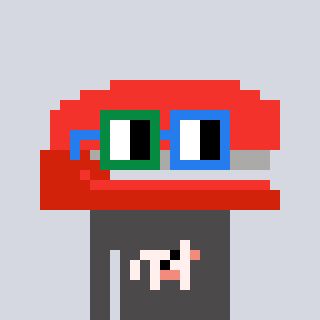
a pixel art character with square green and blue glasses, a stapler-shaped head and a grayscale-colored body on a cool background